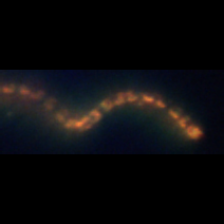
Taxon: Chaetoceros
Group: Diatoms